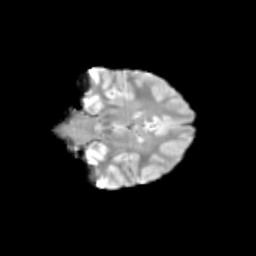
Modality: T2w
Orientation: coronal
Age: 11
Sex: female
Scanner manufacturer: siemens
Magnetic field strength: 3 T
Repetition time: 3.8 s
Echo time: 0.07 s